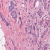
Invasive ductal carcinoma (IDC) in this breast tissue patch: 1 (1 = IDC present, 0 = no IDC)